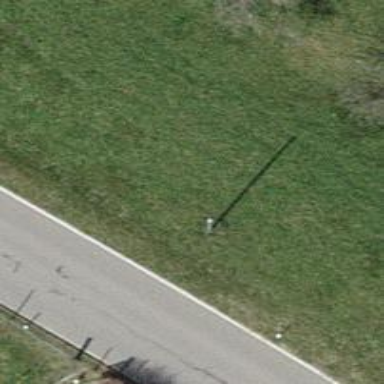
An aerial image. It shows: Minor power line.